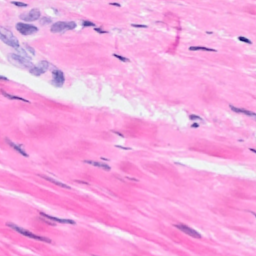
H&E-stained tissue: Breast